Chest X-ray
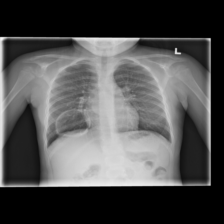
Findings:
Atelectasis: negative
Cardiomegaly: negative
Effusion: negative
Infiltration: positive
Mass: negative
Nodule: negative
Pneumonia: negative
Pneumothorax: negative
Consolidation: negative
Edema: negative
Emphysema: negative
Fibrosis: negative
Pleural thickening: negative
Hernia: negative